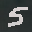
Label: 5